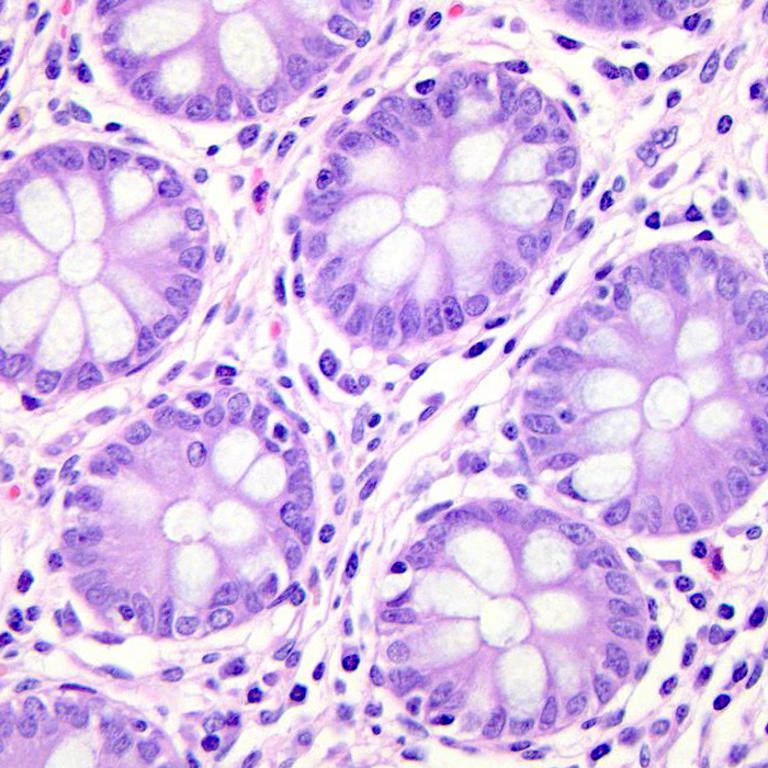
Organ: colon
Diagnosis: benign